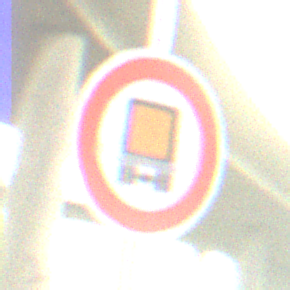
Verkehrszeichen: VerbotKennzeichnungspflichtigeKraftfahrzeugeGefaehrlicheGueter
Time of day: SunriseSunset
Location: Outdoor (Suburban)
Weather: PartlyCloudy
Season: NotSpecified
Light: Natural